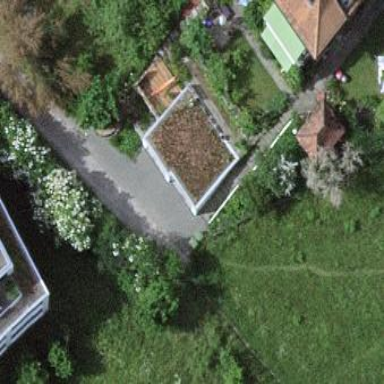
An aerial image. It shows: Group of garages.